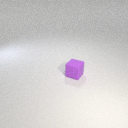
small purple rubber cube